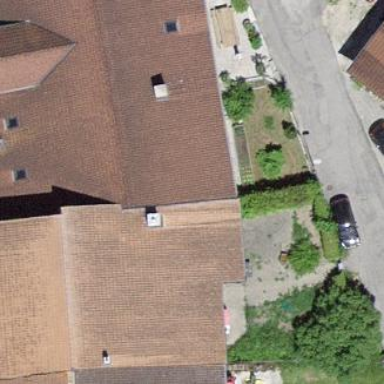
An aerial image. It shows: Farm building.